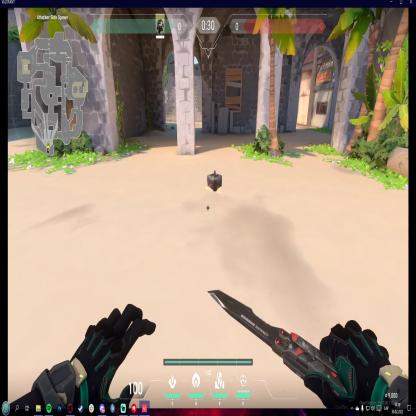
Label: dropped spike